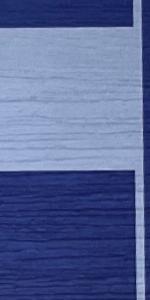
Label: Empty